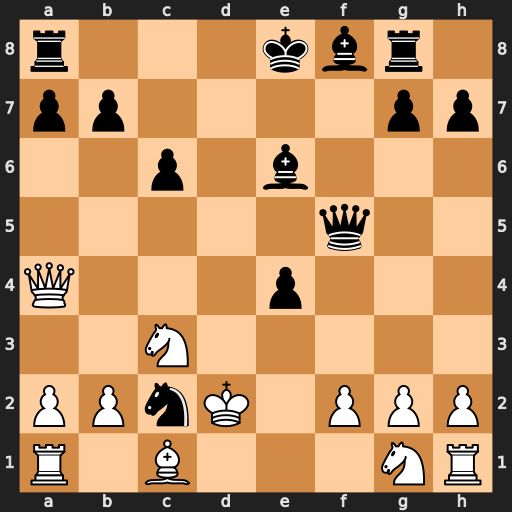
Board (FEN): r3kbr1/pp4pp/2p1b3/5q2/Q3p3/2N5/PPnK1PPP/R1B3NR
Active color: w
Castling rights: q
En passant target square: -
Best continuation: Kxc2 e3+ Qe4